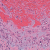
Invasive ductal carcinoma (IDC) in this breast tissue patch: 1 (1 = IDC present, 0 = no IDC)